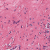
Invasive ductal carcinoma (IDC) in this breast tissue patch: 0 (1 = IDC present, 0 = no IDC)